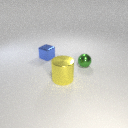
small green metal sphere to the right of large yellow metal cylinder